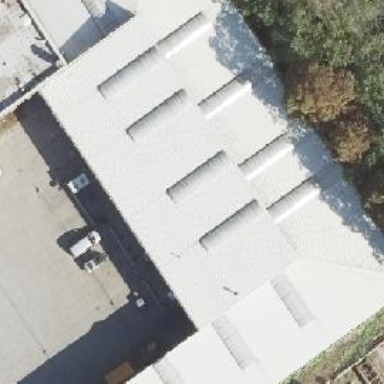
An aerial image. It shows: Industrial building with flat roof.